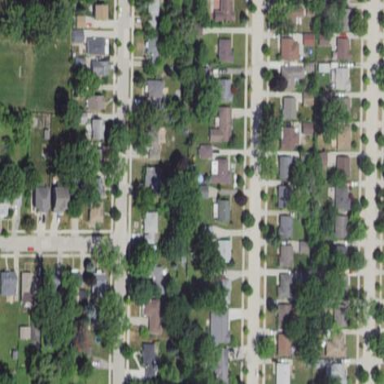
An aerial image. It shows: Residential area composed of single-family homes.